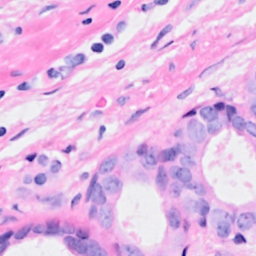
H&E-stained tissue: Breast